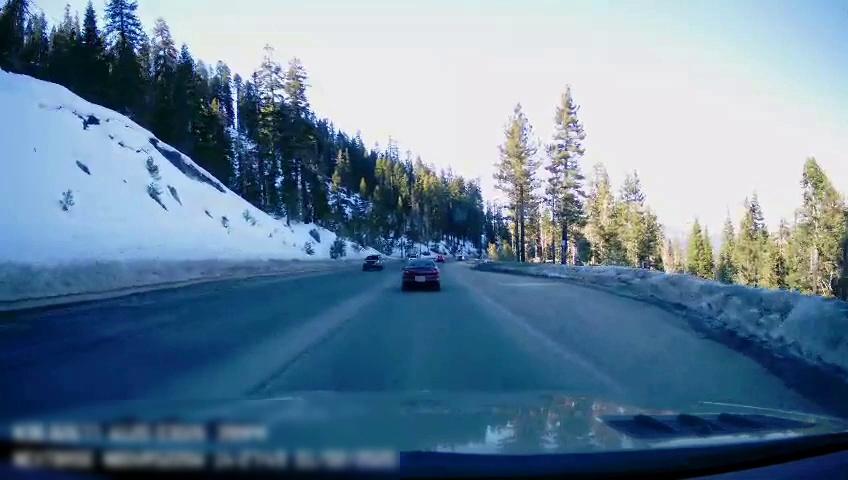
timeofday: Day
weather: Sunny
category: Drivable Space
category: Vehicles | Car
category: Vehicles | Car
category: Lanes | Current Lane
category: Lanes | Opposite Lane
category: Lanes | Current Lane